Field crop: tomato
Growth stage: 2
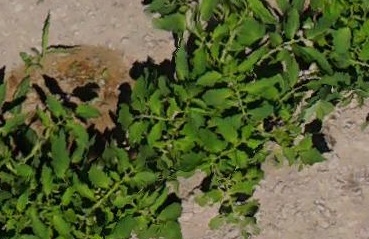
Species: tomato